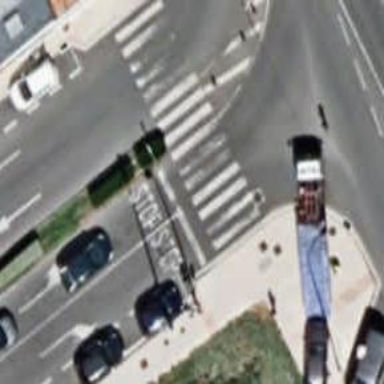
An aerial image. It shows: Crossing with traffic signals.